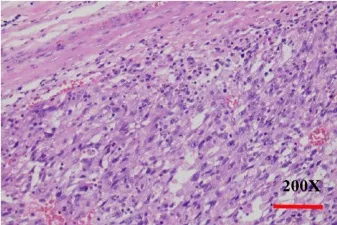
Histopathology and immunohistochemistry (IHC) of PSC. (A, B), H&E stain, original magnification x200.
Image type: pathology (h&e)